Field crop: maize
Growth stage: 2
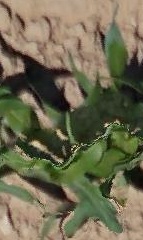
Species: maize